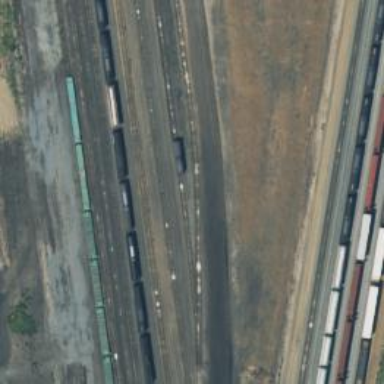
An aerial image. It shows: Railway yard.